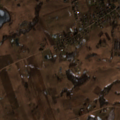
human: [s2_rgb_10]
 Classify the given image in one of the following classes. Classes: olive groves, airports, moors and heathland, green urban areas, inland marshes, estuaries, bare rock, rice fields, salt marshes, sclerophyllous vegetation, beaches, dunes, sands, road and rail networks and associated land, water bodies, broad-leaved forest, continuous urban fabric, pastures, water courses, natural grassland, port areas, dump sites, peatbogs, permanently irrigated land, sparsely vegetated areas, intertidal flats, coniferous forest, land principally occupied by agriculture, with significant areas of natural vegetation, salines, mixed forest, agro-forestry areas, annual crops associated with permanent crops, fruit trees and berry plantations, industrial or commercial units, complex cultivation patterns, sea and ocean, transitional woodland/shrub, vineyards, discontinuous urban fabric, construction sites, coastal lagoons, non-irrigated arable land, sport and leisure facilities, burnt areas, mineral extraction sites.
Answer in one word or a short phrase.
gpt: discontinuous urban fabric, non-irrigated arable land, pastures, complex cultivation patterns, land principally occupied by agriculture, with significant areas of natural vegetation, water bodies